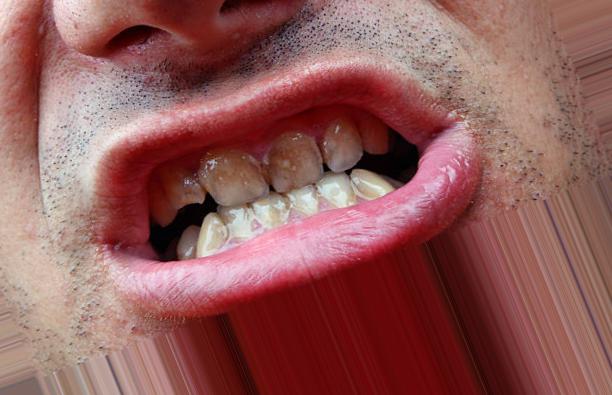
Condition: Tooth Discoloration